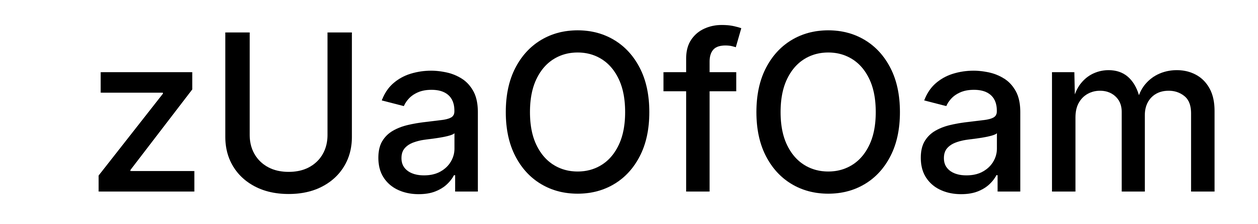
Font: Inter_Medium